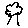
Label: tree